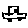
Label: car